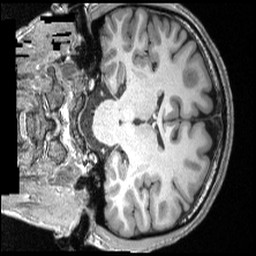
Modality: T1w
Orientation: coronal